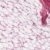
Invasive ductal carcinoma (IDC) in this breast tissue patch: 0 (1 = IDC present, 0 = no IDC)